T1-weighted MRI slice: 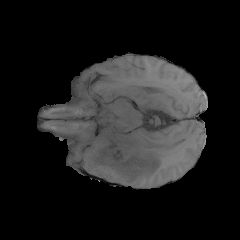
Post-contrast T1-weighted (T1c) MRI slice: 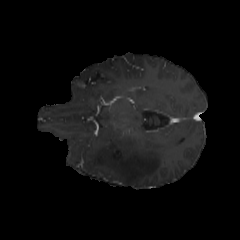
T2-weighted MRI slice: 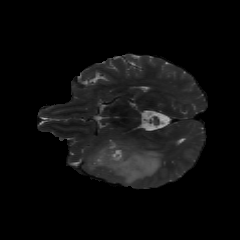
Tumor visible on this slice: yes